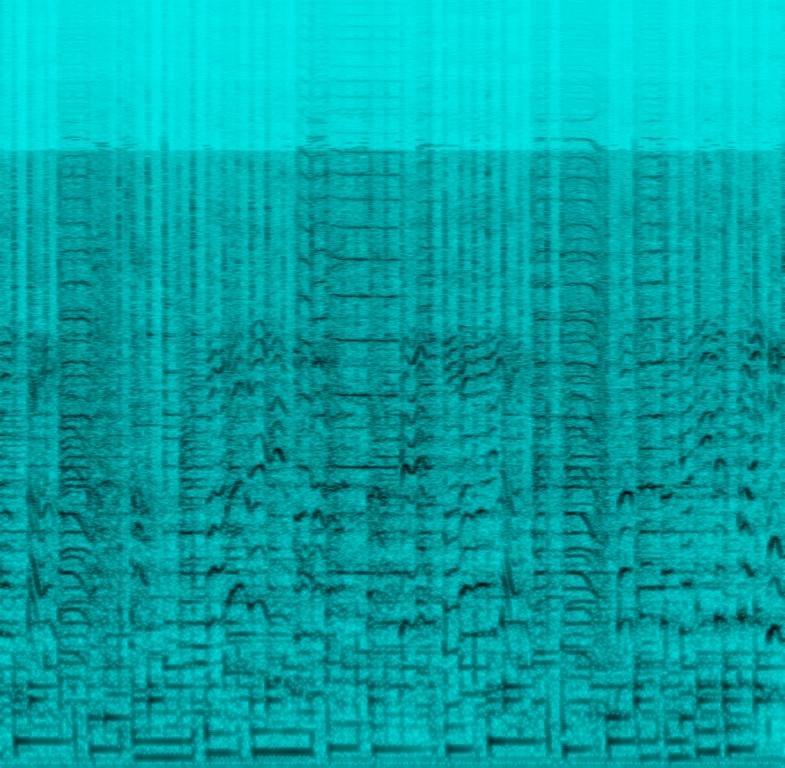
The low quality recording features a regional Mexican song that contains wooden percussive elements, groovy bass and staccato brass melody over which flat male vocalists sing. It sounds vintage, as the recording is very noisy and in mono.